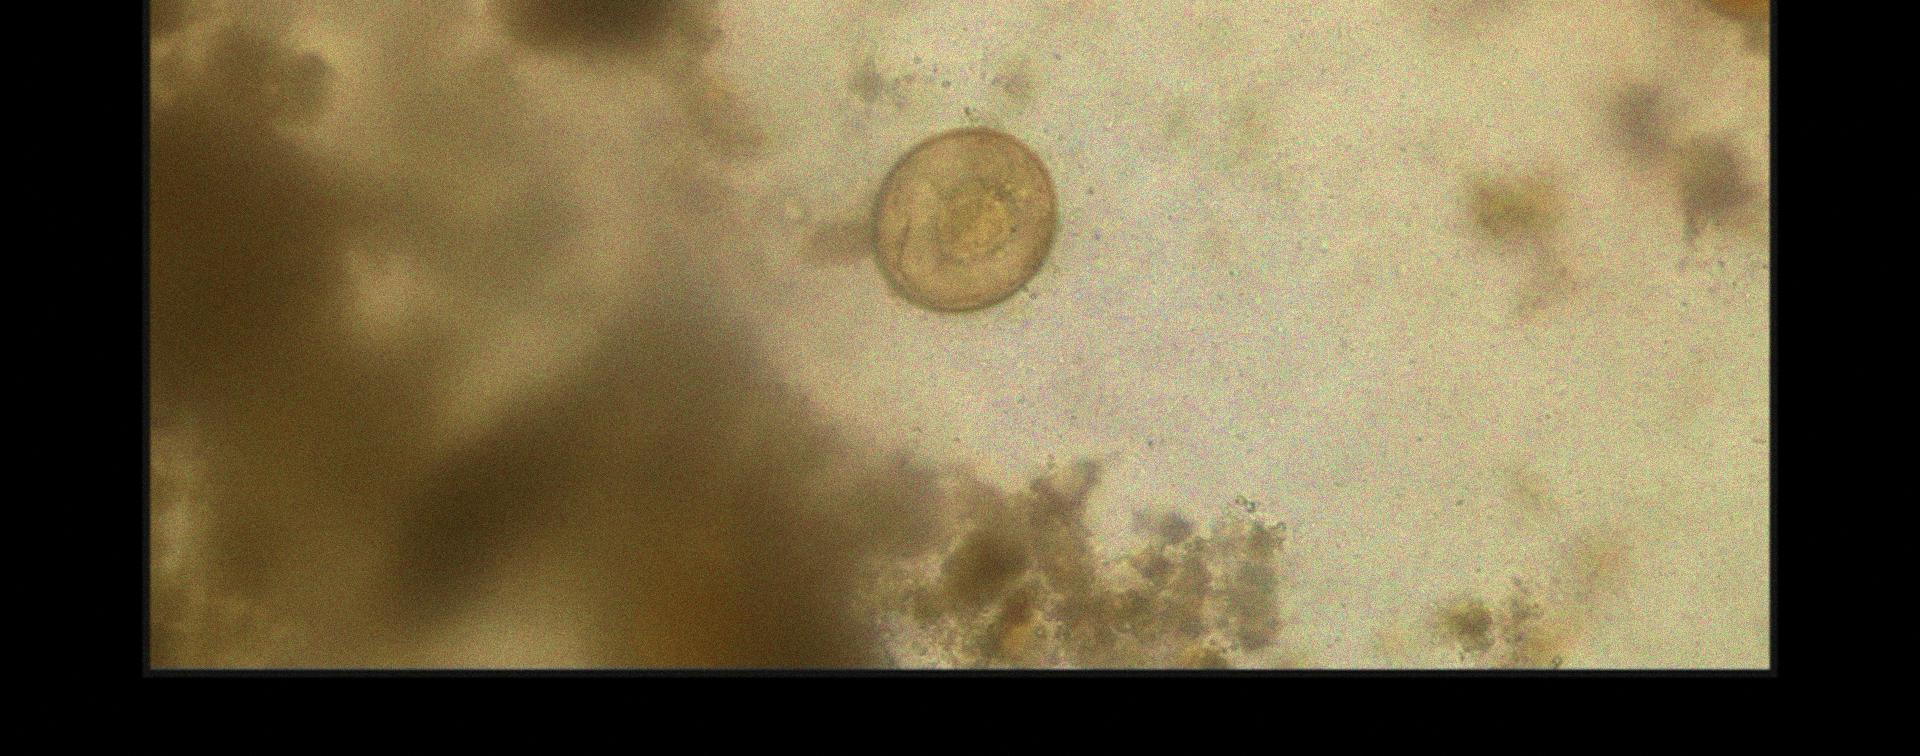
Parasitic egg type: Hymenolepis diminuta